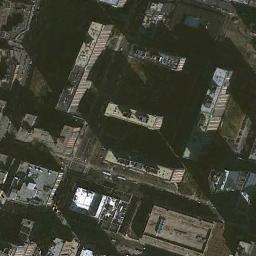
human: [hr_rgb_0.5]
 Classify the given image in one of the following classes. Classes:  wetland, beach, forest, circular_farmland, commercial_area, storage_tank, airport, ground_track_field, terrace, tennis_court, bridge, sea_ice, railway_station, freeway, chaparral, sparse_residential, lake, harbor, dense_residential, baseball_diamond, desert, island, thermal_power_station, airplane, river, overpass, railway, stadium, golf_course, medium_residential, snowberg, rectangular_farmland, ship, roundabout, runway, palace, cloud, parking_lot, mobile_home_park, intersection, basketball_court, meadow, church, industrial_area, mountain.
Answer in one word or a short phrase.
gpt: commercial_area